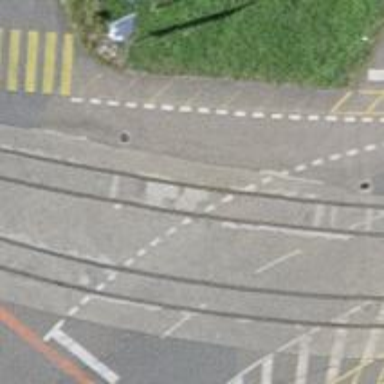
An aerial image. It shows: Railway crossing.